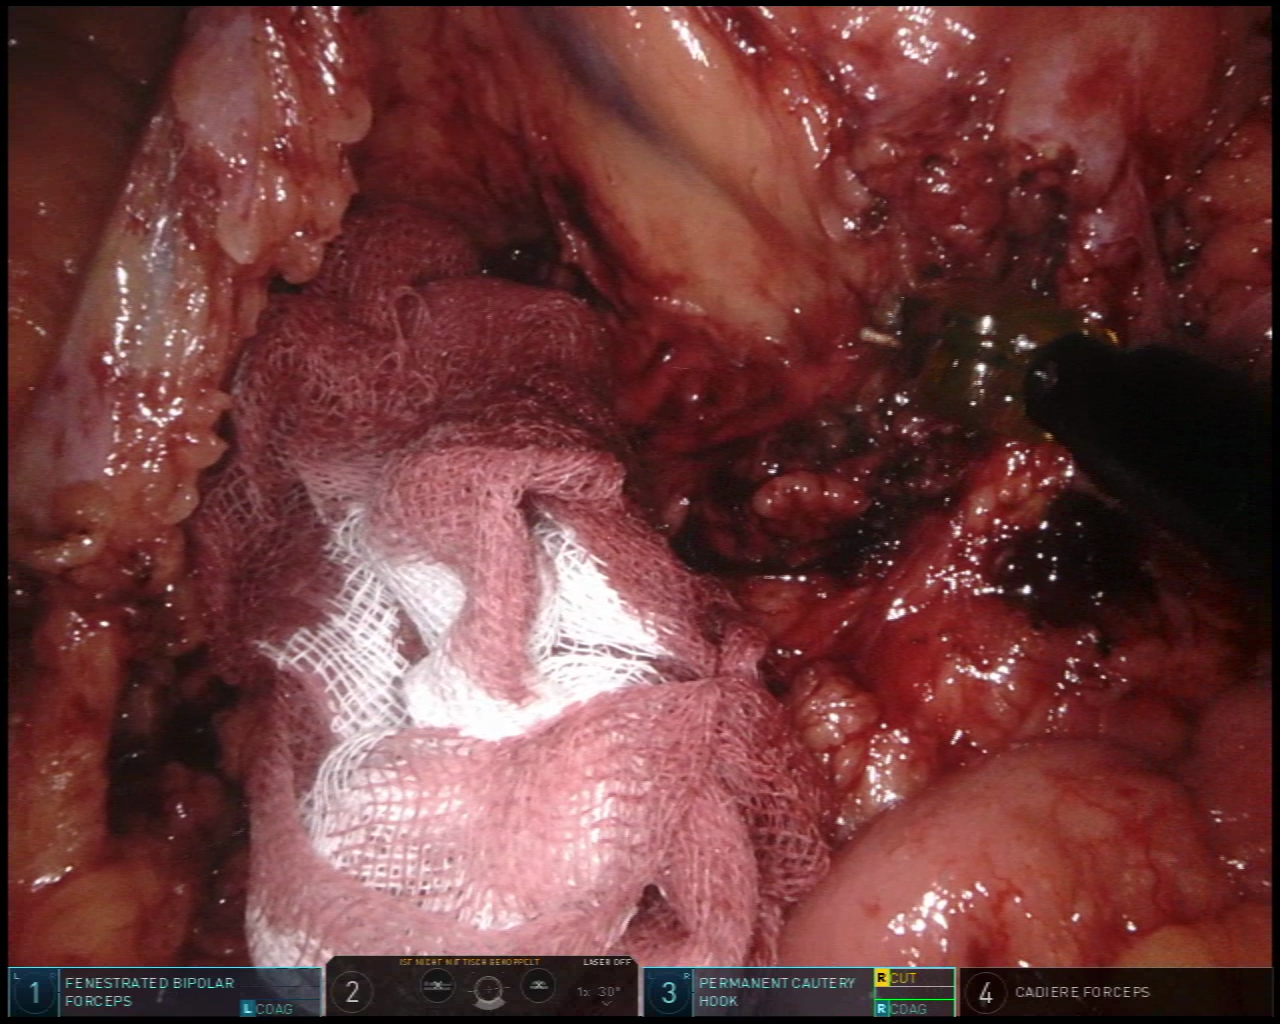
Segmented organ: intestinal_veins
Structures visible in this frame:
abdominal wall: no
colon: no
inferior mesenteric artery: no
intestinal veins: yes
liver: no
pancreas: no
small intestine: yes
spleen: no
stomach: no
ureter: no
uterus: no
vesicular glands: no